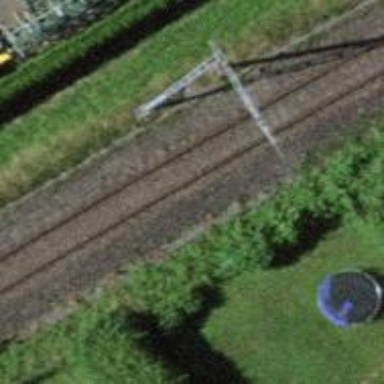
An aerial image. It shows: Single railway track with electrified contact line.